Question: I am using the Zoomable Icicle layout example in D3 found here: <URL>.
I would then like the sub-folders that meet the criteria to make up the entire space underneath their parent folders, but the parent folder should have an arrow to show that there are hidden sub-folders within that folder. See the below image for clarity.
I am new at using D3 and am not sure how to filter the data correctly to completely hide the other folders (although I need to be able to access these folders later as well).
Is there anyone that can point me in the right direction using the example code?
Many thanks.
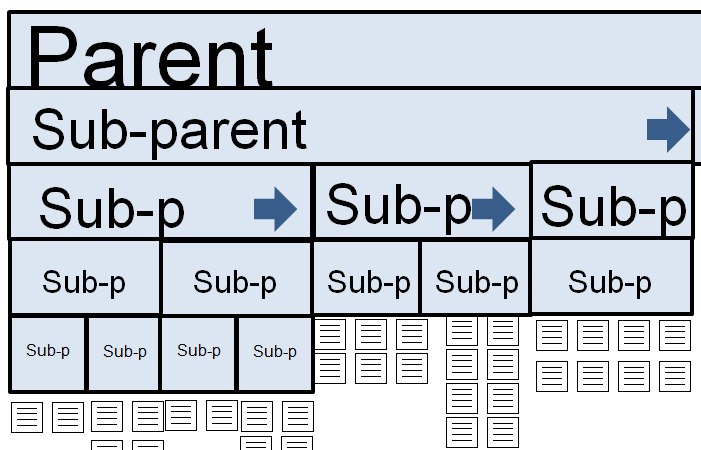
Answer: You need to filter the data to exclude the empty subfolders before you're passing it to the layout. The point of the layout is to compute the position and size of the elements given the data. So in order to have the non-hidden folders take up all available space, only pass those to the layout.
The <URL> may be of help for what you're doing.